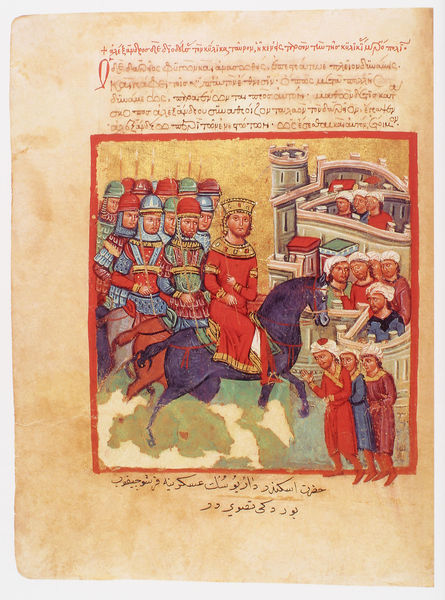
Titel: Der griechische Alexanderroman
Institution: Venedig, Hellenic Institute Codex Gr. 5
Schlagwörter: blau, umhang, gelb, grün, menschen, bunt, hüte, gebäude, rot, rahmen, gold, krone, pferd, reiter, turm, kopfbedeckung, farbig, schrift, lila, könig, soldaten, zinnen, burg, text, helm, rüstung, buchseite, pergament, karte, helme, arabisch, mittelalter, krieger, kreuzzug, lanzen, ankunft, jerusalem, turban, roter rahmen, buchmalerei, alexander, manuskript, schwarzes pferd, alexanderroman